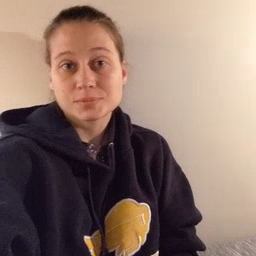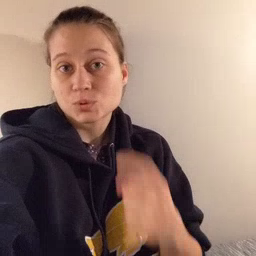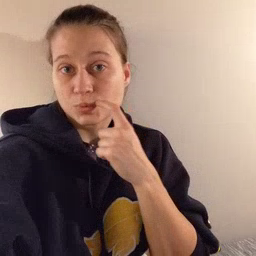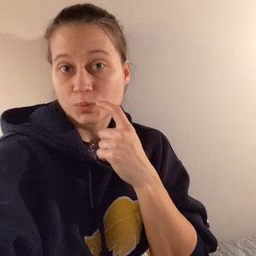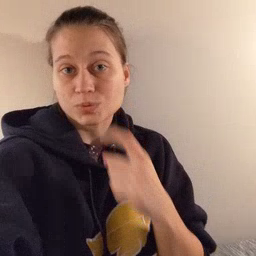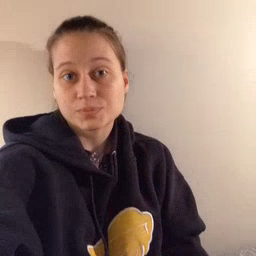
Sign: tooth